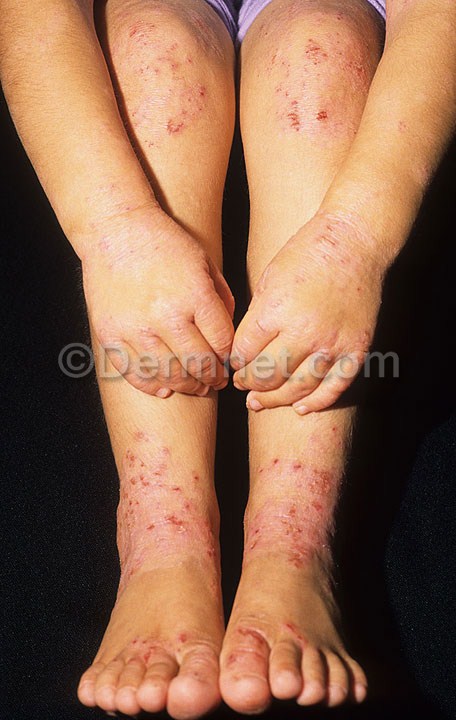
Disease: Atopic Dermatitis Photos